Question: i have a table with staff_id and subjects, i want to display all staffs according to their subjects.

'''
Physics
-001
-004
-006
Chemistry
-002
-009
Biology
-003
-008
Mathematics
-005
'''
'''
$q = mysql_query("Select staff_id from my_table");
while($row = mysql_fetch_array($q)){
echo $subject .'</br>';
echo $staff_id.'</br>';
}
'''
but this doesn't give the result i want.
any help?
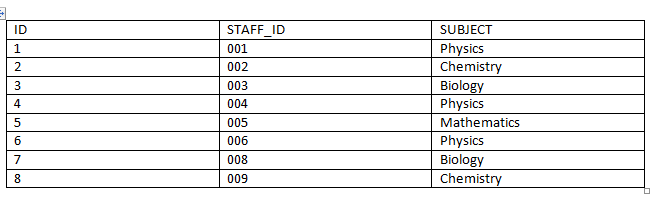
Answer: Something like this?
'''
$q = mysql_query("SELECT 'staff_id', 'subject' FROM 'my_table';");
$data = array();
while($row = mysql_fetch_array($q)){
$data[$row['subject']][] = '-'.$row['staff_id'];
}
print_r($data);
'''
Or to echo out the rows
'''
foreach($data as $heading => $rows){
echo $heading.'<br>';
foreach($rows as $row){
echo $row.'<br>';
}
}
'''